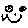
Label: smiley face